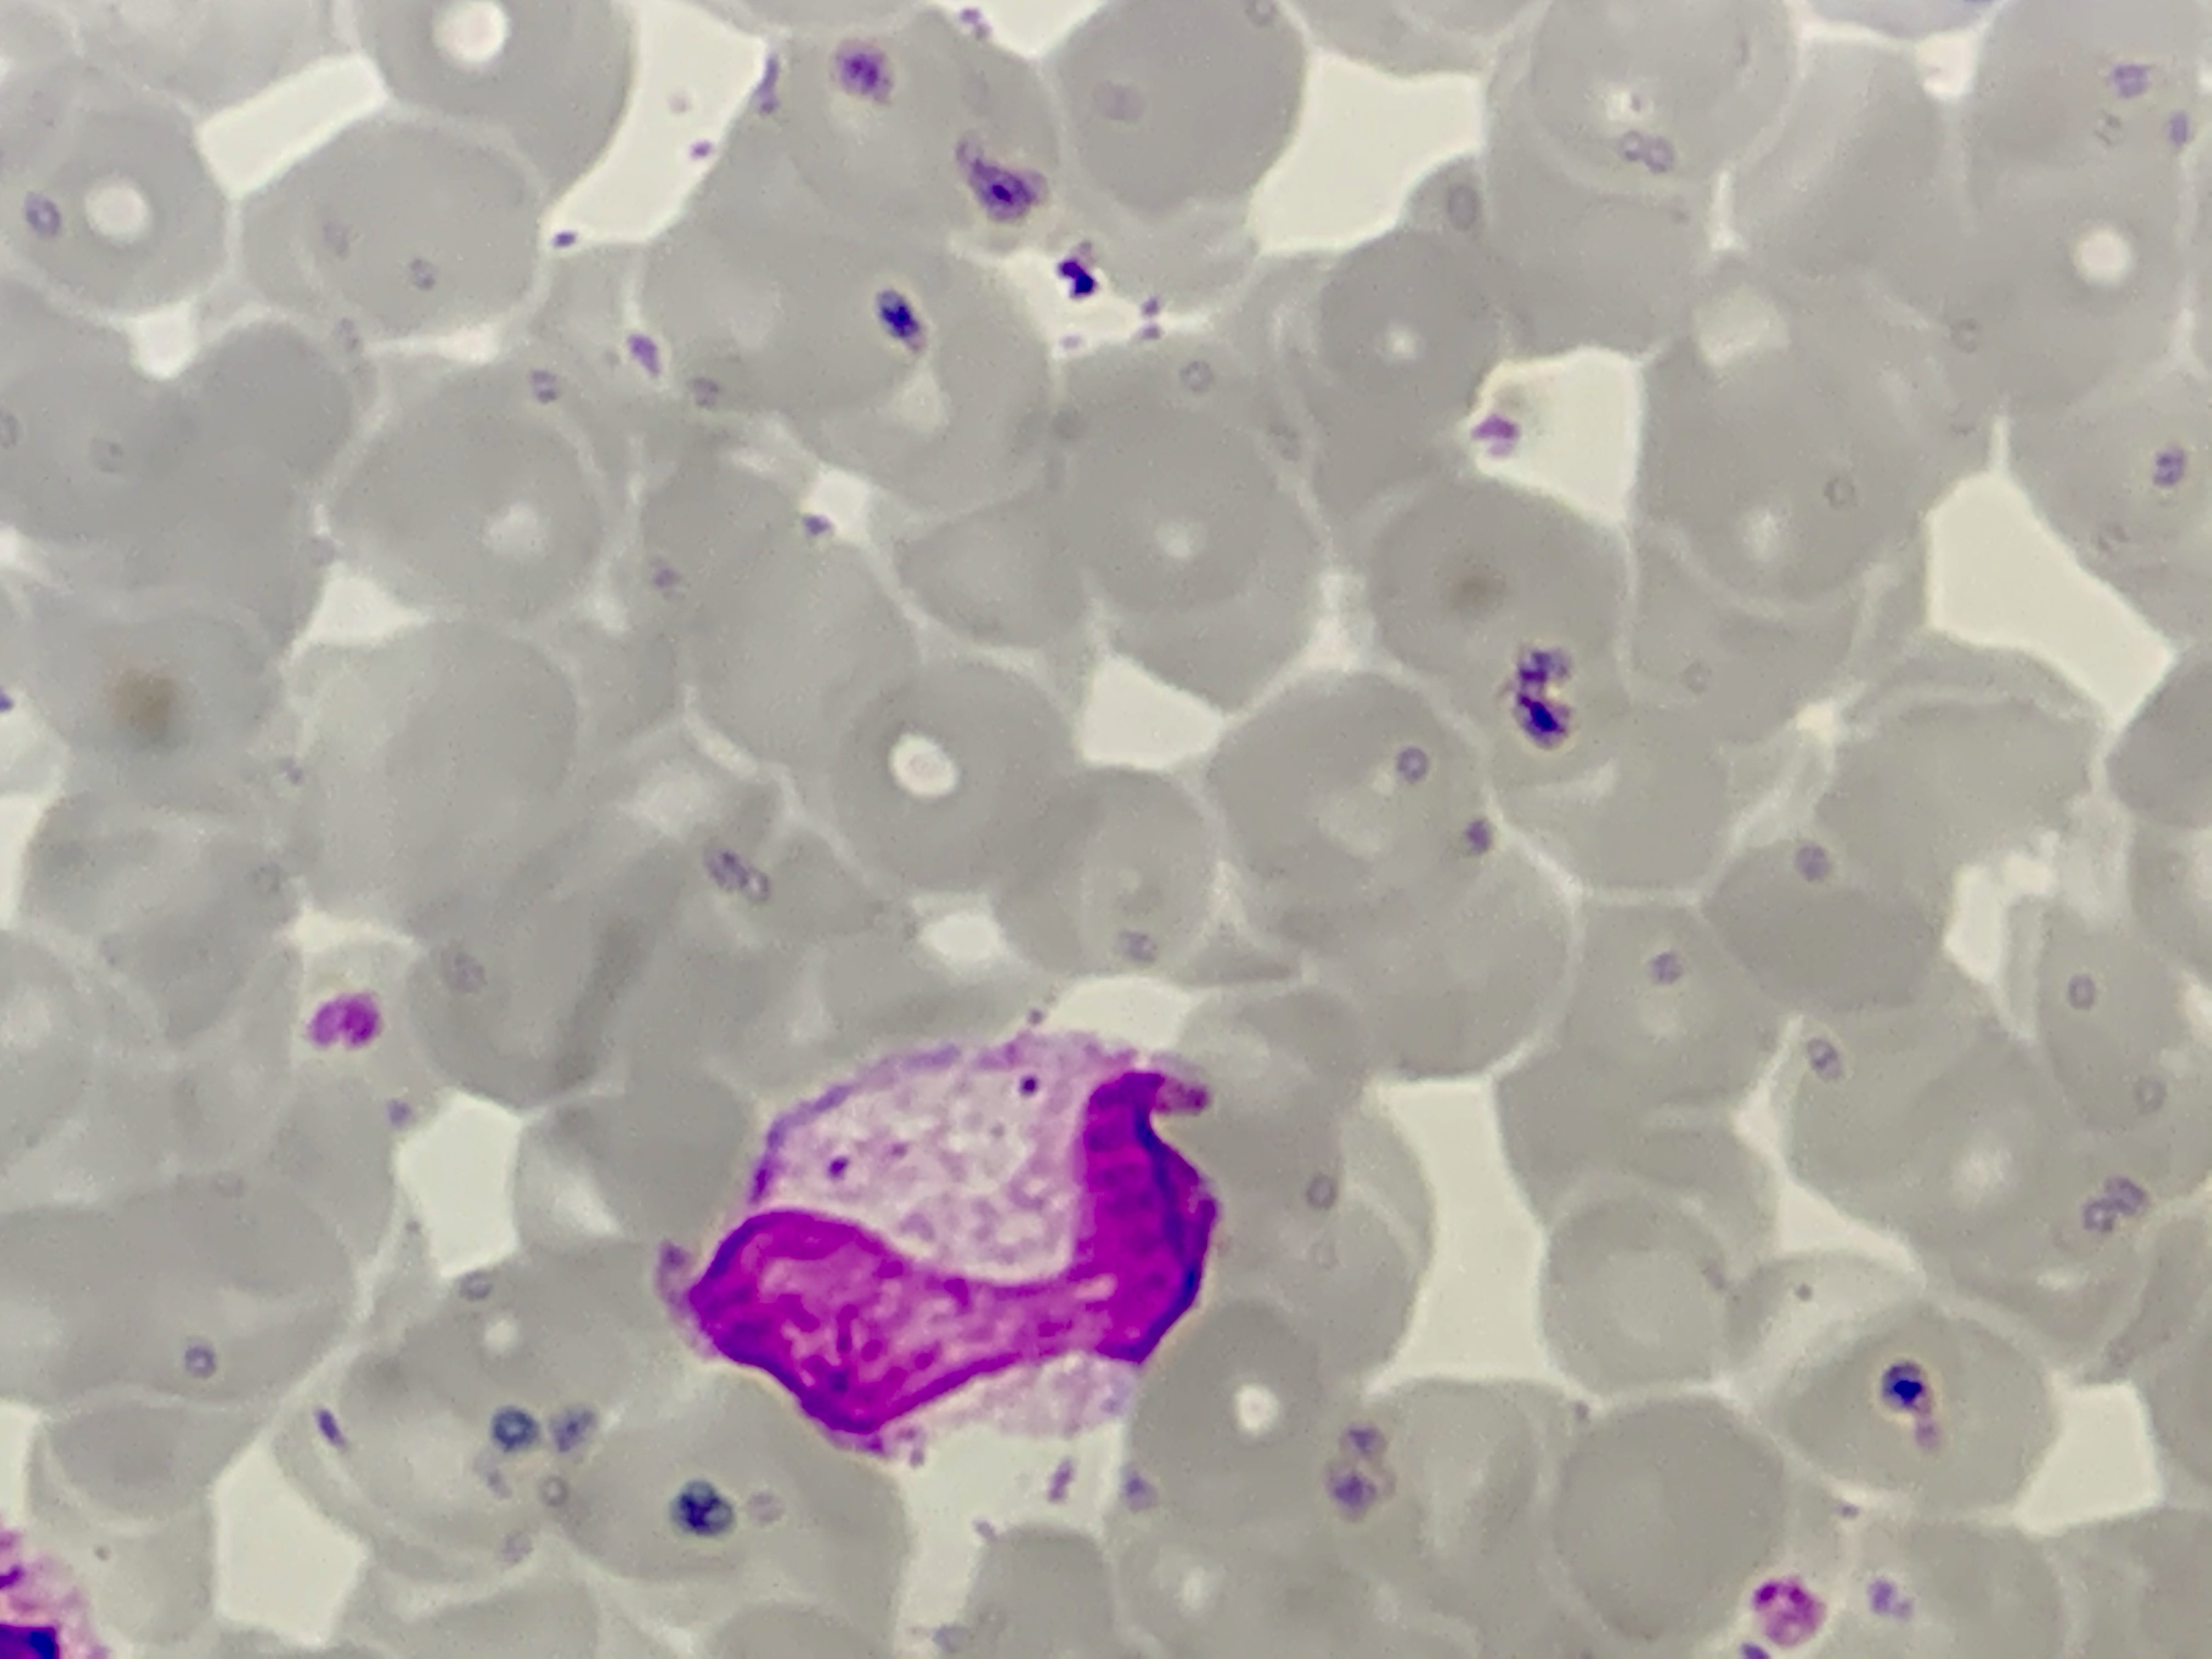
Cell type: BAND CELLS